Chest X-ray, PA view. Patient: 69 years old, sex M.
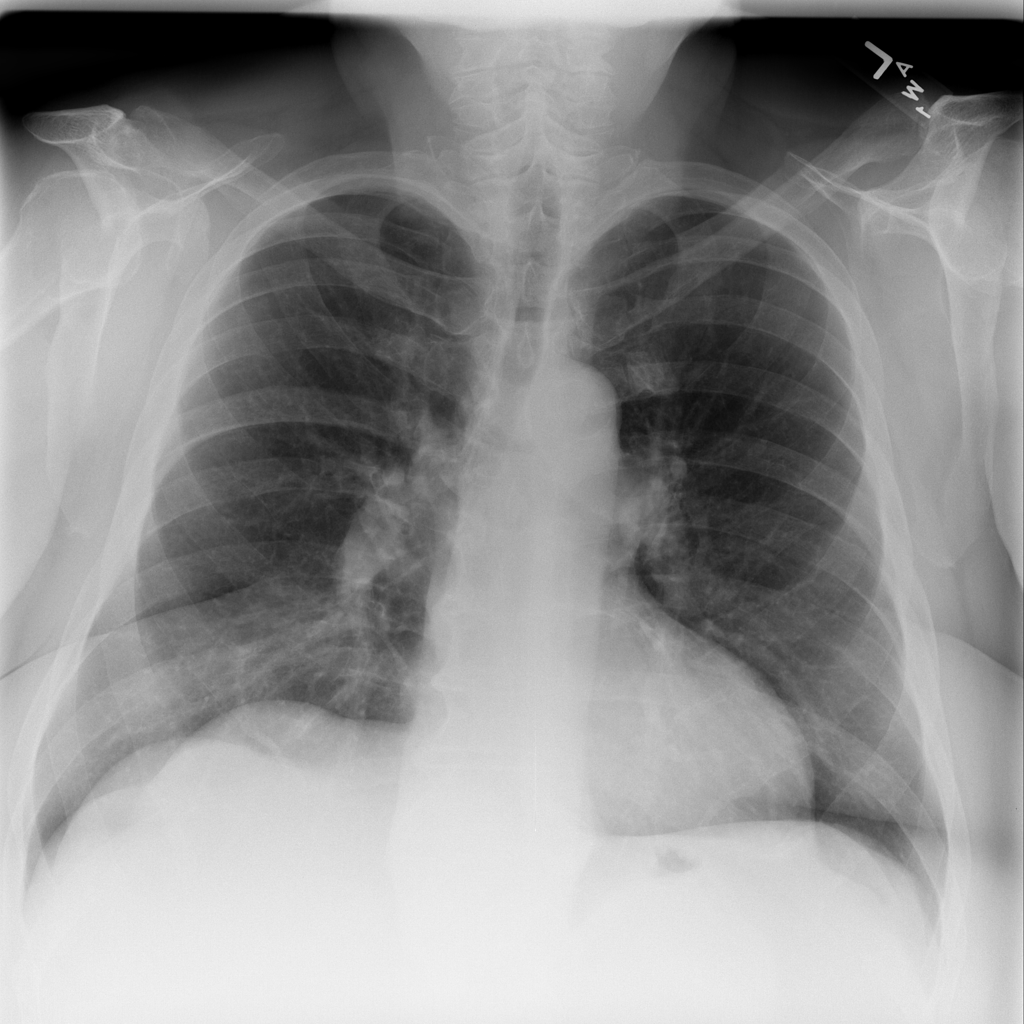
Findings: No Finding